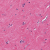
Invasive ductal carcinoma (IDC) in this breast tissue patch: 0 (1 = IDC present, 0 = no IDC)